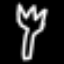
Label: fork